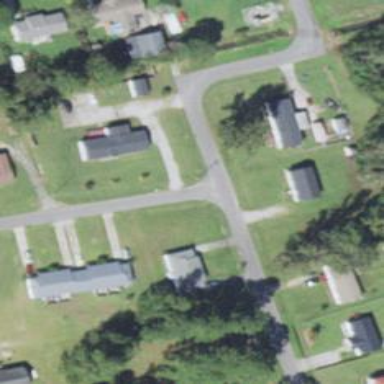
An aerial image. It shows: Residential road.